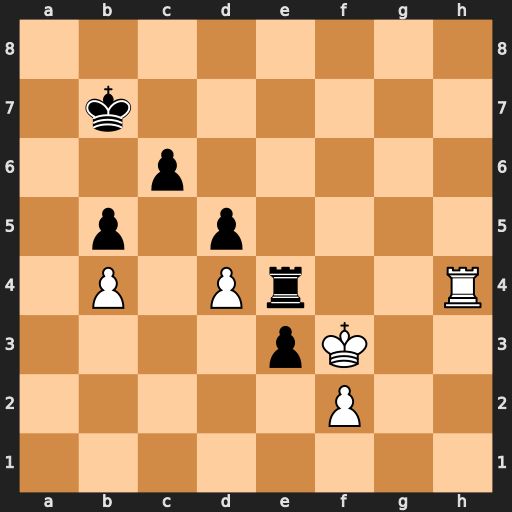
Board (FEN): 8/1k6/2p5/1p1p4/1P1Pr2R/4pK2/5P2/8
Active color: w
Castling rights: -
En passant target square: -
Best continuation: Rxe4 dxe4+ Kxe3